Question: what ever I try it always ends up so the second checkbox in a row doesn't show, and I don't know how to put admob wedget on the bottom of the screen
This is what I'm aiming for, thanks ahead of time:

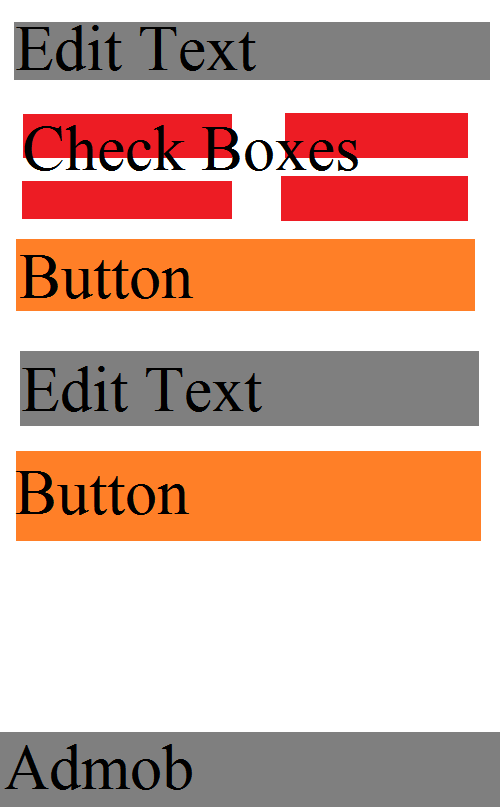
Answer: Try this...the trick is to use relative layout for the outermost layout and nest some linear layouts to get the check boxes to align
'''
<?xml version="1.0" encoding="utf-8"?>
<RelativeLayout
xmlns:android="http://schemas.android.com/apk/res/android"
android:layout_width="fill_parent"
android:layout_height="fill_parent">
<LinearLayout android:id="@+id/top_row" android:layout_alignParentTop="true" android:orientation="vertical" android:layout_width="fill_parent" android:layout_height="wrap_content" android:layout_above="@+id/bottom_row">
<EditText android:id="@+id/edit_text1" android:layout_height="wrap_content" android:layout_width="fill_parent" android:text="edit text"></EditText>
<LinearLayout android:id="@+id/check_box_holder" android:orientation="horizontal" android:layout_height="wrap_content" android:layout_width="fill_parent">
<LinearLayout android:id="@+id/check_box_left_col" android:orientation="vertical" android:layout_height="wrap_content" android:layout_width="wrap_content" android:layout_weight="1">
<CheckBox android:id="@+id/CheckBox01" android:layout_height="wrap_content" android:layout_width="wrap_content" android:layout_alignParentLeft="true" android:text="CheckBox01"></CheckBox>
<CheckBox android:id="@+id/CheckBox02" android:layout_height="wrap_content" android:layout_width="wrap_content" android:layout_alignParentLeft="true" android:text="CheckBox02"></CheckBox>
</LinearLayout>
<LinearLayout android:id="@+id/check_box_right_col" android:orientation="vertical" android:layout_height="wrap_content" android:layout_width="wrap_content" android:layout_weight="1">
<CheckBox android:id="@+id/CheckBox03" android:layout_height="wrap_content" android:layout_width="wrap_content" android:layout_alignParentLeft="true" android:text="CheckBox03"></CheckBox>
<CheckBox android:id="@+id/CheckBox04" android:layout_height="wrap_content" android:layout_width="wrap_content" android:layout_alignParentLeft="true" android:text="CheckBox04"></CheckBox>
</LinearLayout>
</LinearLayout>
<Button android:id="@+id/button1" android:layout_width="wrap_content" android:layout_height="wrap_content" android:layout_gravity="center_horizontal" android:text="button1"> </Button>
<EditText android:id="@+id/edit_text2" android:layout_height="wrap_content" android:layout_width="fill_parent" android:text="edit text2"></EditText>
<Button android:id="@+id/button2" android:layout_width="wrap_content" android:layout_height="wrap_content" android:layout_gravity="center_horizontal" android:text="button2"> </Button>
</LinearLayout>
<LinearLayout android:id="@+id/bottom_row" android:layout_alignParentBottom="true" android:orientation="horizontal" android:layout_width="fill_parent" android:gravity="center" android:layout_height="wrap_content" android:background="#88ffffff">
<com.admob.android.ads.AdView
android:id="@+id/ad_block"
android:layout_margin="1px" android:layout_width="350dip" android:layout_gravity="center" android:layout_height="58dip"/>
</LinearLayout>
</RelativeLayout>
'''